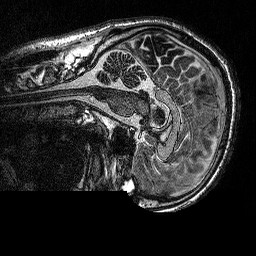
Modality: MP2RAGE
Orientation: sagittal
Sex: male
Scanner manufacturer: siemens
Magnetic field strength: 3 T
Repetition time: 5 s
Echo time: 0.00292 s